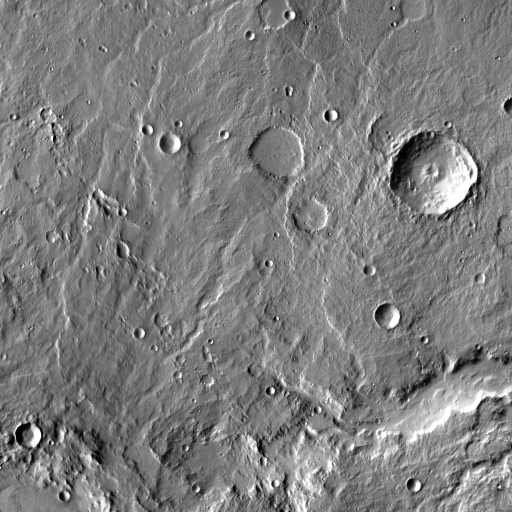
Crater classes present: Background, Other, Buried, Secondary